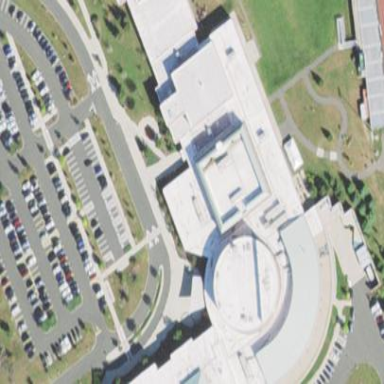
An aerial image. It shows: School building.